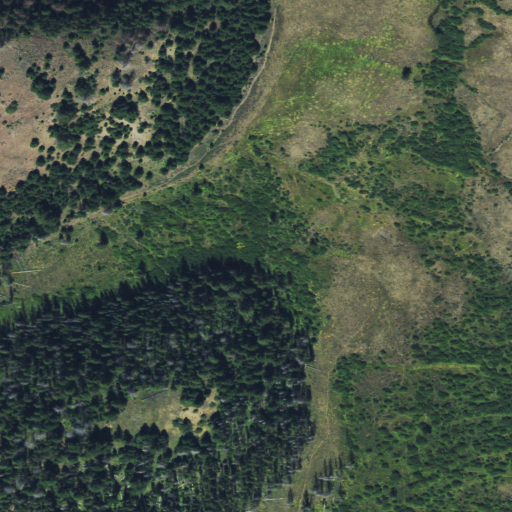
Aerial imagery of valley in Montana named McDougal Gulch containing evergreen forest, herbaceous wetlands, shrub, grassland, and woody wetlands